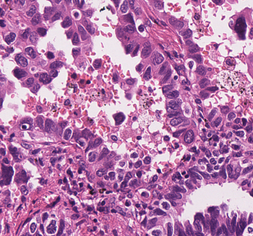
Tumor epithelial tissue: yes
Tumor-associated stroma tissue: yes
Normal tissue: no